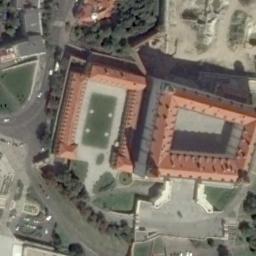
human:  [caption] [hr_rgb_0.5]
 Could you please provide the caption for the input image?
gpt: Many trees of different sizes are beside the palace .

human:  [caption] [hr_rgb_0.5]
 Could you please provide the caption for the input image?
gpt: The orange palace has two courtyards and a grove of trees is next to the palace .

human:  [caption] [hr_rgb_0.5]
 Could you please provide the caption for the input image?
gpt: At the back of the palace is a lawn, And in front is a brown vacant lot .

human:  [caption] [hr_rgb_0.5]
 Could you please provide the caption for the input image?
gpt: The palace is on the bare land next to some trees .

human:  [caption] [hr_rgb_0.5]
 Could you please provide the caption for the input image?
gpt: There are some green lawns beside the brown palace .